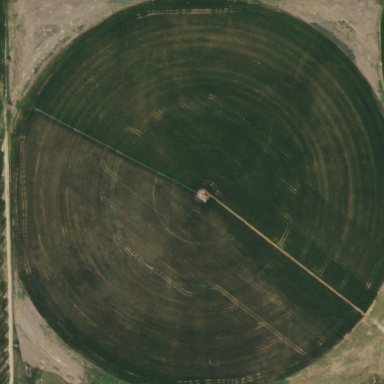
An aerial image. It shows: Farmland with pivot irrigation system.